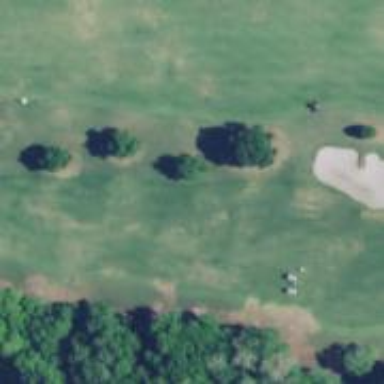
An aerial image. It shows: View of golf hole.